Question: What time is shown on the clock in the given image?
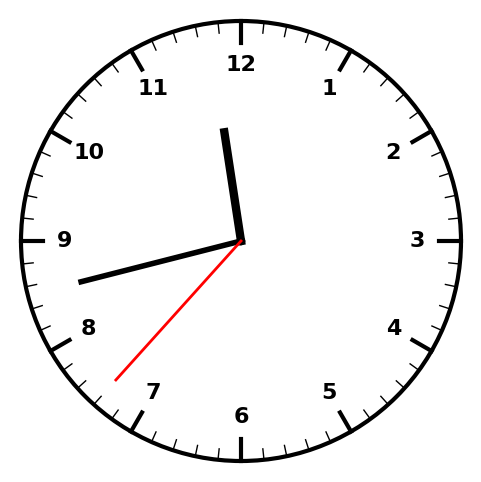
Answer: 11:42:37